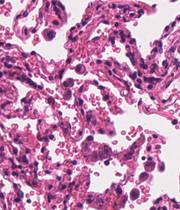
Tumor epithelial tissue: no
Tumor-associated stroma tissue: no
Normal tissue: yes